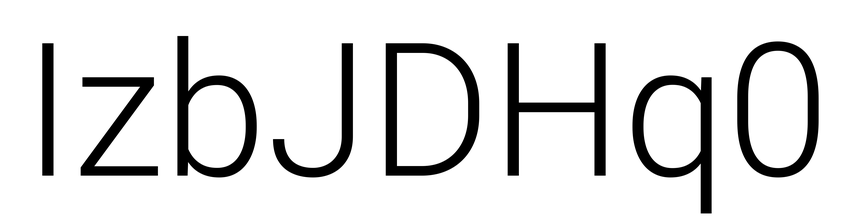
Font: Roboto_Light